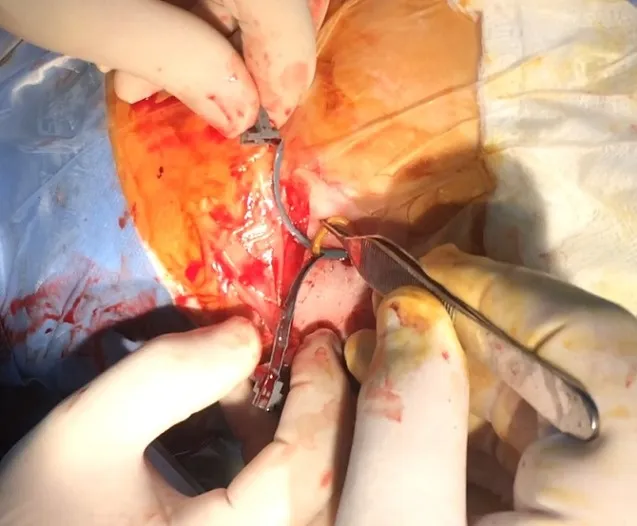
Peripheral catheter inserted through splitting dilator.
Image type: medical_photograph (other_medical_photograph)